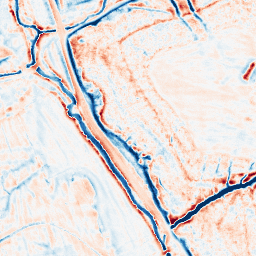
Category: edge_preserving
Decomposition family: bilateral
Decomposition parameters: d: 15
sigma_color: 25
sigma_space: 75
Upsampling method: quartic
Upsampling parameters: scale: 4
Upsampling scale: 4